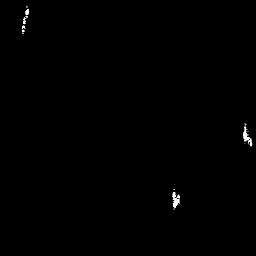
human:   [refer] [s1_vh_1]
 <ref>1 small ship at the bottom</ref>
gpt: <box>[[66, 72, 71, 81, 0]]</box>